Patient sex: M
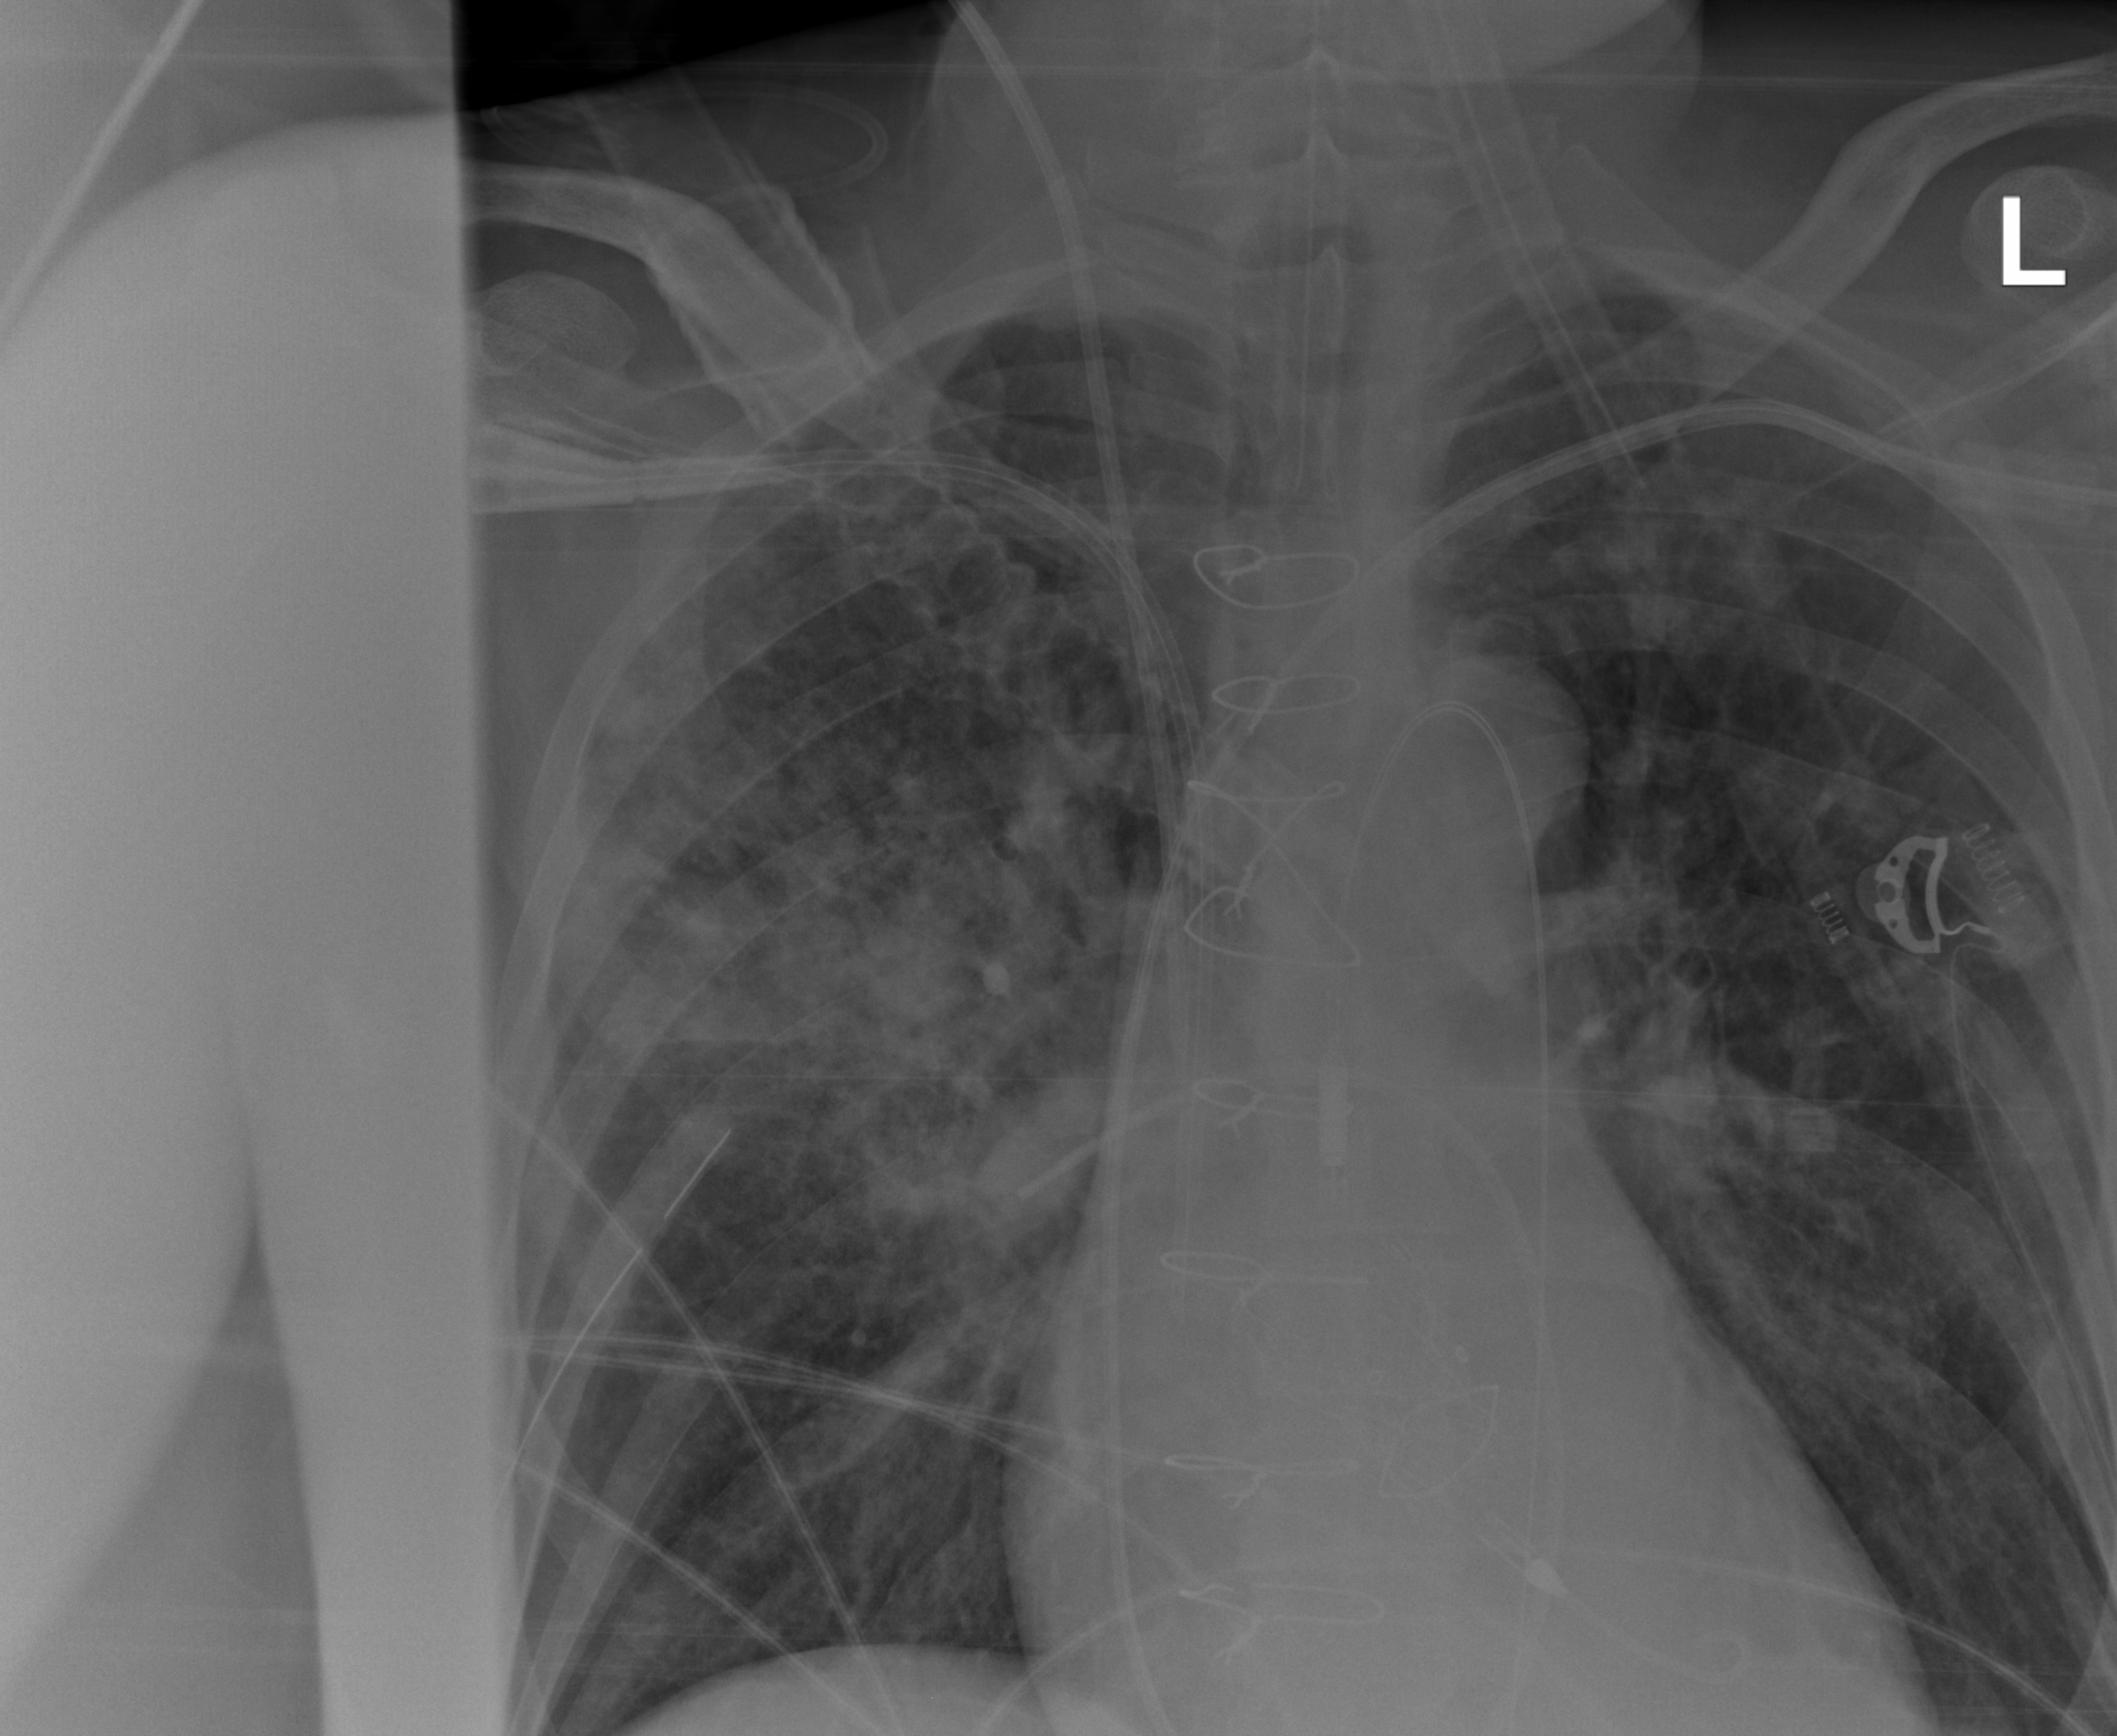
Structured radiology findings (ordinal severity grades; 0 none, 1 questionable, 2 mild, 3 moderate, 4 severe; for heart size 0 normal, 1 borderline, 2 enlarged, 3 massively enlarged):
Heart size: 2
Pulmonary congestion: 0
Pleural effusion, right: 0
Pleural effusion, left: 0
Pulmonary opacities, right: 3
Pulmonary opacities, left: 2
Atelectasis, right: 3
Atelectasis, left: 0